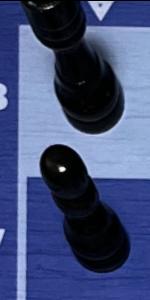
Label: Pawn_Black